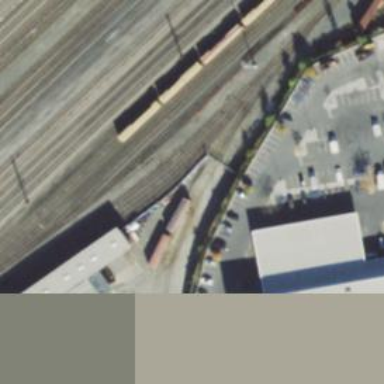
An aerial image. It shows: Railway yard.